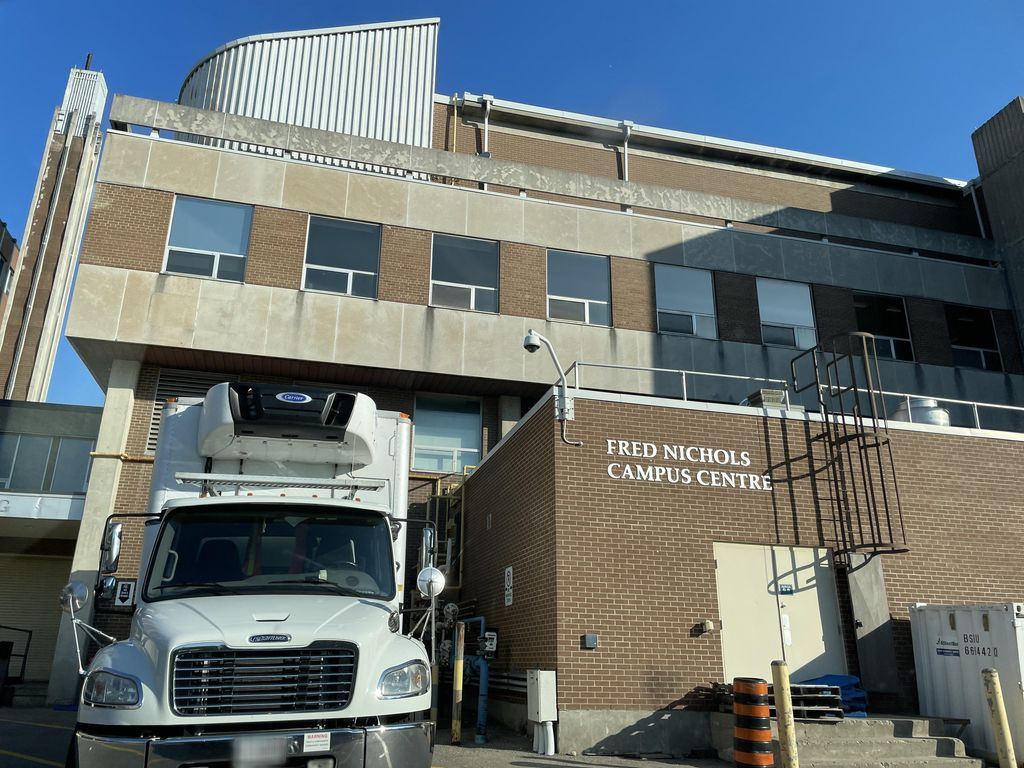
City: kitchener-waterloo